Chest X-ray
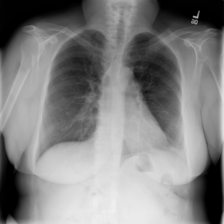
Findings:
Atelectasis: negative
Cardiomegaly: negative
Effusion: negative
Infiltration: negative
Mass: negative
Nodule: negative
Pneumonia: negative
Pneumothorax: negative
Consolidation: negative
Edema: negative
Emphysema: negative
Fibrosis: negative
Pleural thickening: negative
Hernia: negative